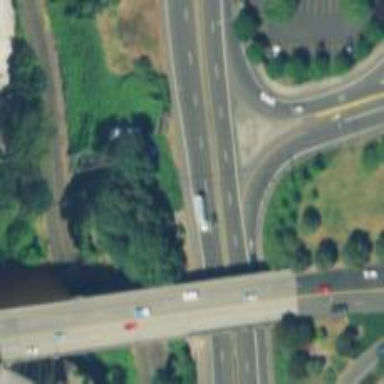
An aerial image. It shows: Expressway with asphalt surface classified as trunk highway.